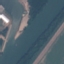
Label: River